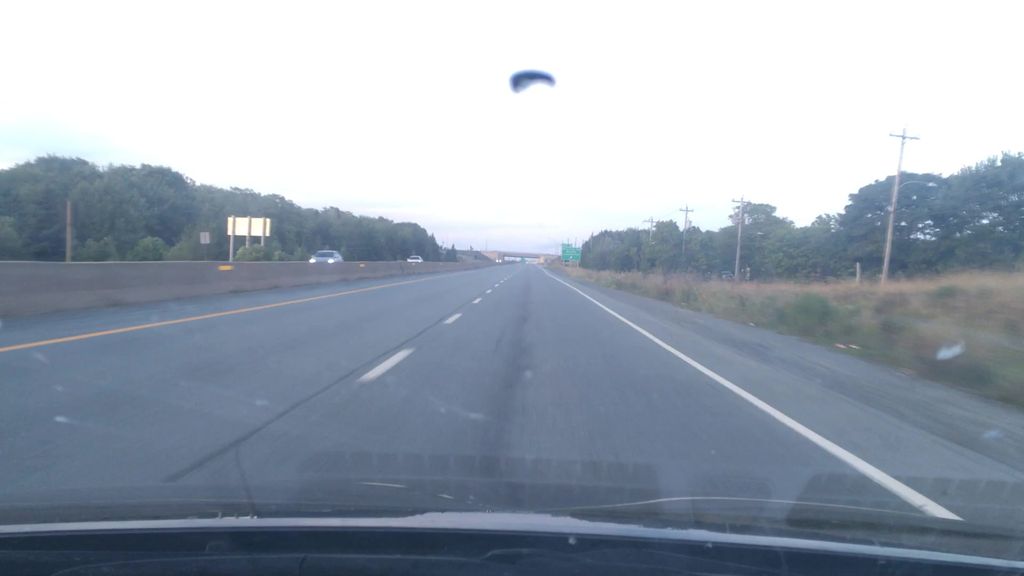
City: halifax